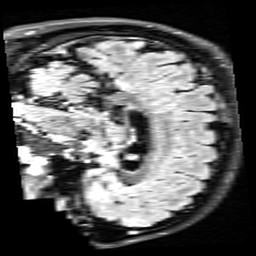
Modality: FLAIR
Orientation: sagittal
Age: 21
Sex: male
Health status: healthy
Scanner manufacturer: siemens
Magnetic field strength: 3 T
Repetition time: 9 s
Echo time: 0.088 s